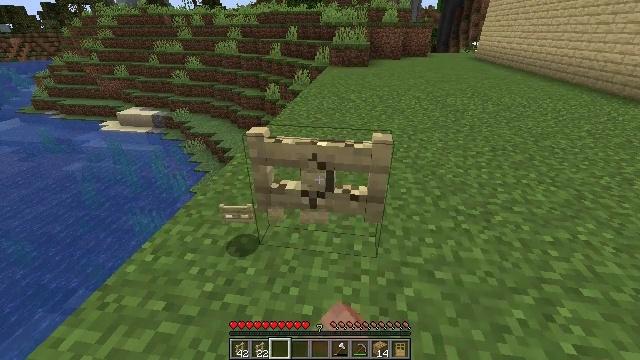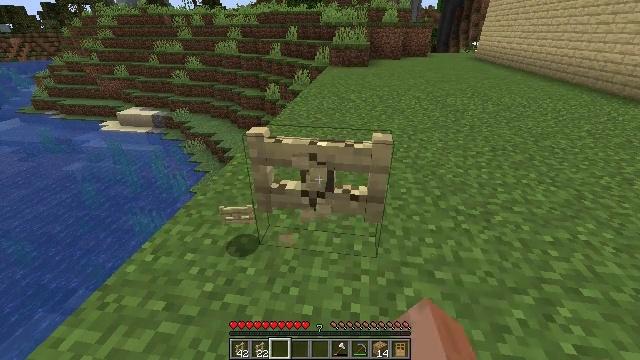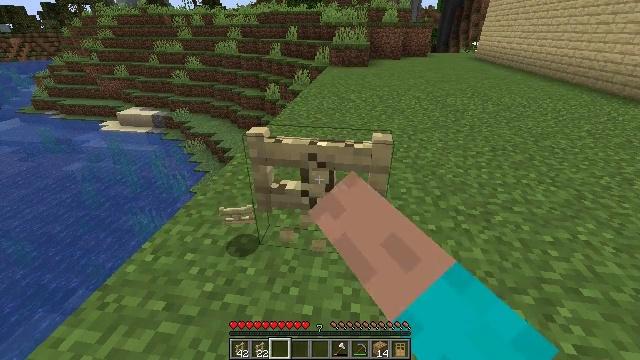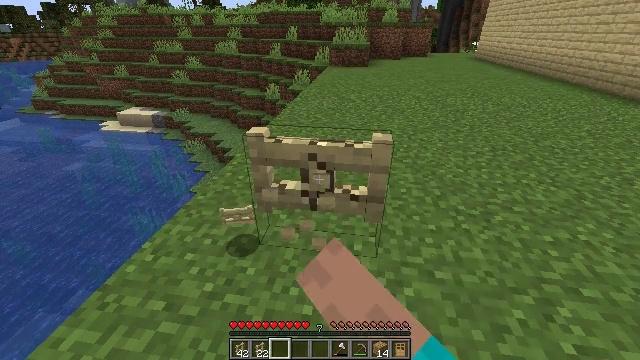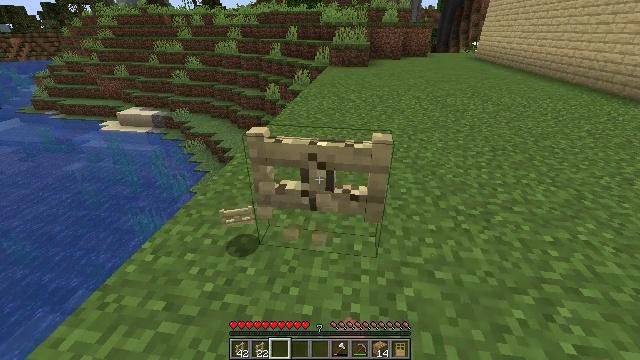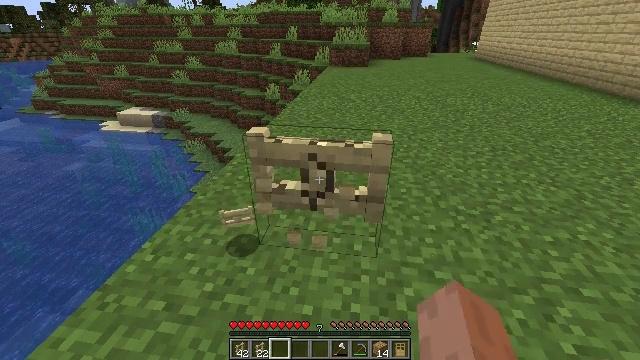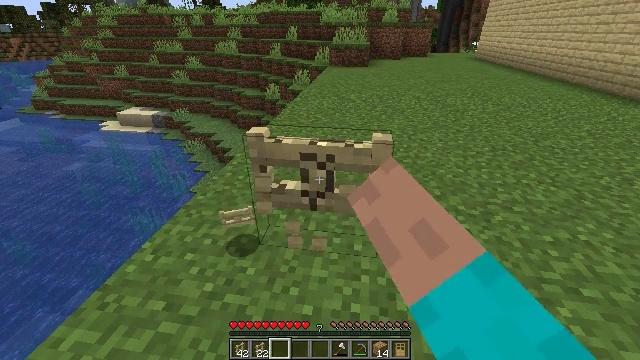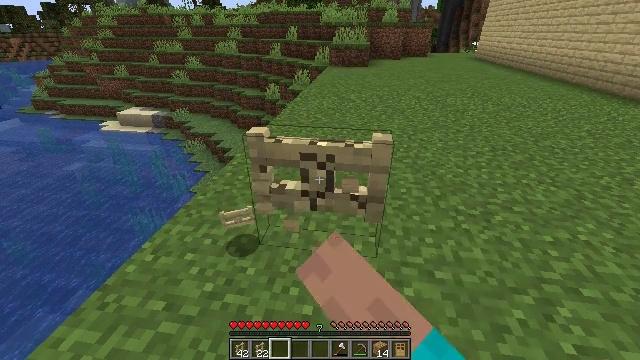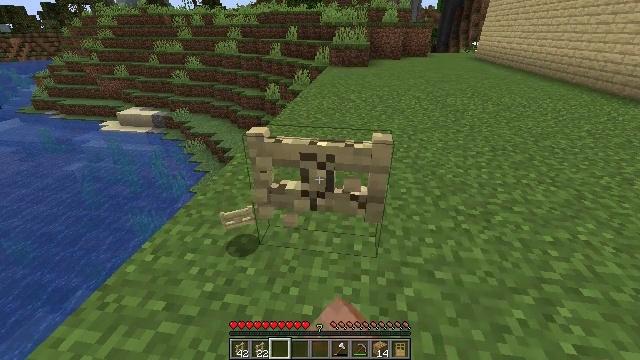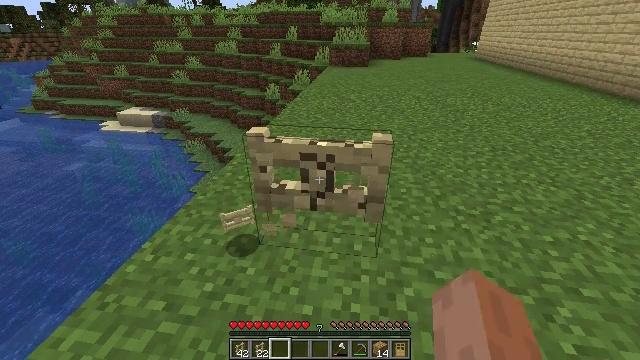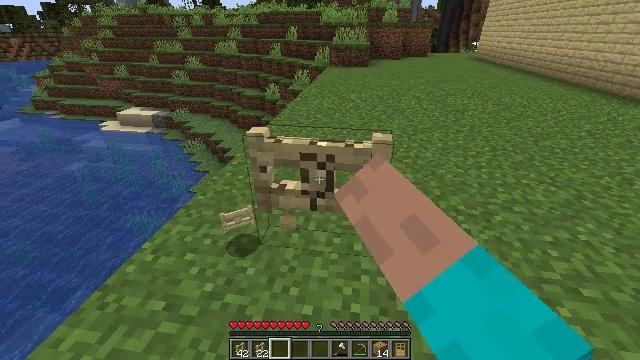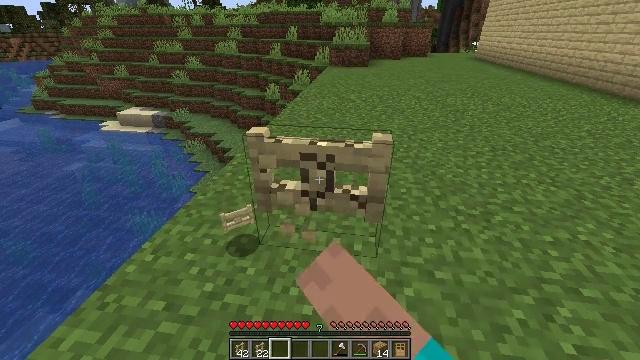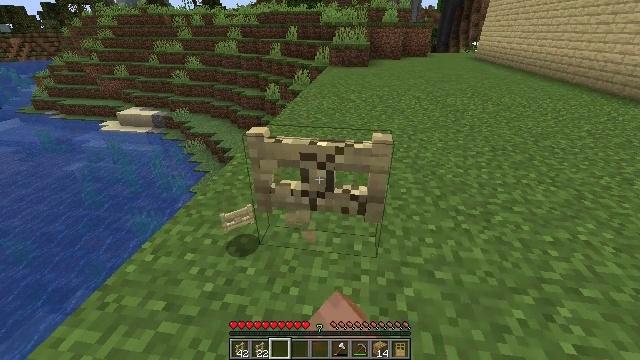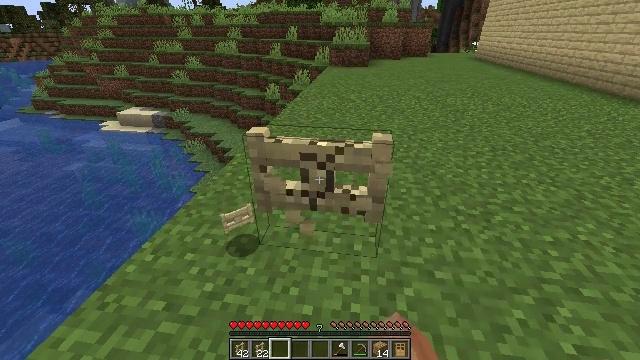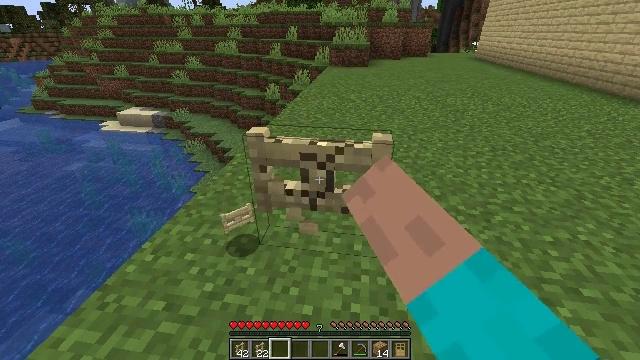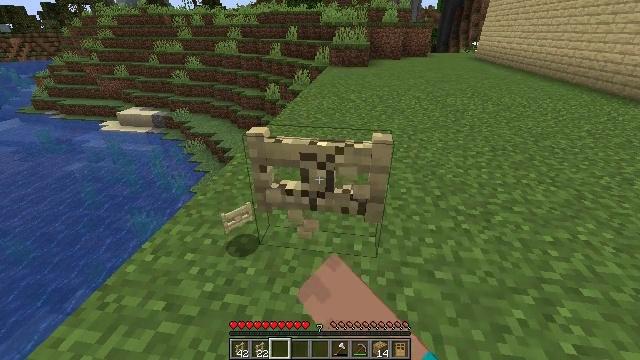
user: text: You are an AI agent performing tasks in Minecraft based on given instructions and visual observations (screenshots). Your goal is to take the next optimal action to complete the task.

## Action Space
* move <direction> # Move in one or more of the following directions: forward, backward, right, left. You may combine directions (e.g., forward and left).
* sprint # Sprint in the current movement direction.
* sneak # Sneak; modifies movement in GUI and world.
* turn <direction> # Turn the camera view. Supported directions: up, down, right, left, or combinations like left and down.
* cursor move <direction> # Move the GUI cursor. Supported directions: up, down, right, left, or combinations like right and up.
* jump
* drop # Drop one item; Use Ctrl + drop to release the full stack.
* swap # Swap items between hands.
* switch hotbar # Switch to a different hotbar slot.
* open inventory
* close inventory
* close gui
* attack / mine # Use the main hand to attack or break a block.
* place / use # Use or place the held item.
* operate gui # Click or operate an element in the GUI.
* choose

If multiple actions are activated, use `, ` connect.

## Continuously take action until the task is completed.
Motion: motion action
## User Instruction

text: Remove the birch fence gate from its position.
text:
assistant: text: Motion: attack / mine
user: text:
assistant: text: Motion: attack / mine
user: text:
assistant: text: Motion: attack / mine
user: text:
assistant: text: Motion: attack / mine
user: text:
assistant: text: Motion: attack / mine
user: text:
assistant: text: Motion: attack / mine
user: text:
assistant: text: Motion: attack / mine
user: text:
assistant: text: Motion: attack / mine
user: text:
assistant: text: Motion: attack / mine
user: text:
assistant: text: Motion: attack / mine
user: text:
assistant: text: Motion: attack / mine
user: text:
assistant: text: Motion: attack / mine
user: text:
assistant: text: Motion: attack / mine
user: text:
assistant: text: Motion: attack / mine
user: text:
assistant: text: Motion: attack / mine
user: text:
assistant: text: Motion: attack / mine
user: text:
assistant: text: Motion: attack / mine
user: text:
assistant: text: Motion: attack / mine
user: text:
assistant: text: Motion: attack / mine
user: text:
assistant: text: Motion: attack / mine
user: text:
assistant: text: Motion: attack / mine
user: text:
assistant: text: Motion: attack / mine
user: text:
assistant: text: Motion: attack / mine
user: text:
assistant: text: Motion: attack / mine
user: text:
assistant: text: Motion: attack / mine
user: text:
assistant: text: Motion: attack / mine
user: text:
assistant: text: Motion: attack / mine
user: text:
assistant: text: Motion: attack / mine
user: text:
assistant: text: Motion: attack / mine
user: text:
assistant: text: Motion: attack / mine